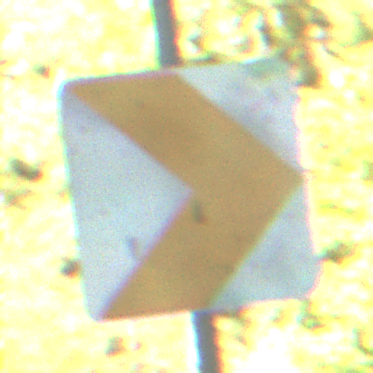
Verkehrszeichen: RichtungstafelnInKurvenKleinLinks
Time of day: MorningAfternoon
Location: Outdoor (Nature)
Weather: Clear
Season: NotSpecified
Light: Natural